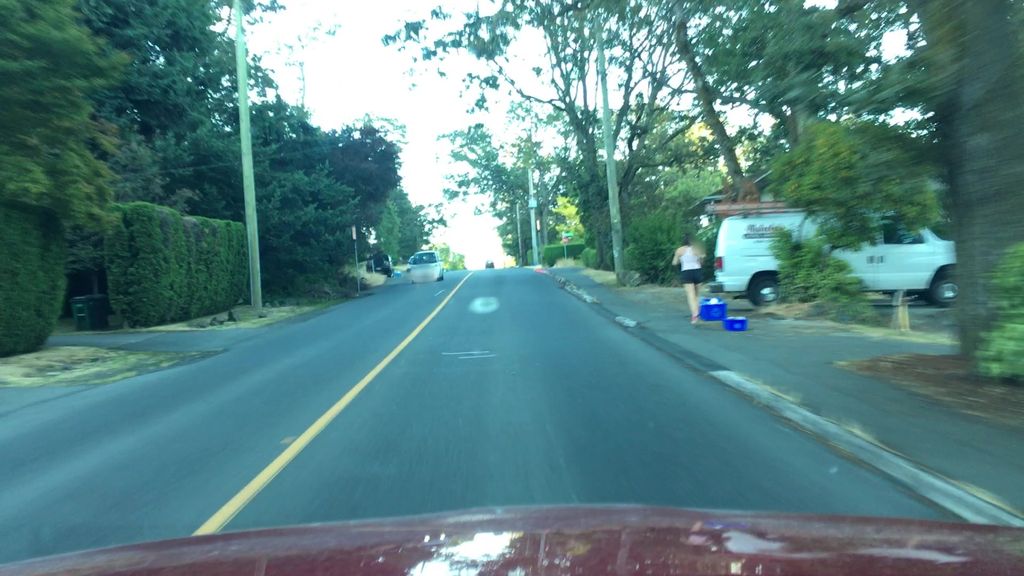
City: victoria